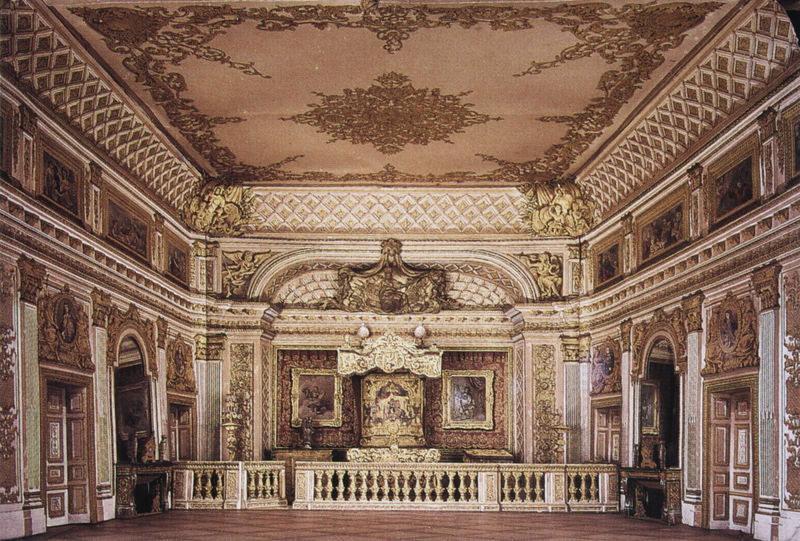
Titel: Die Chambre de Parade in Versailles als Bühnenbild
Künstler: Angelo Il Quaglio
Schlagwörter: gemälde, himmel, weiß, braun, frankreich, marmor, raum, schmuck, schwarz, säule, säulen, tisch, tische, tür, schloss, ornament, wand, architektur, barock, rahmen, bild, innenraum, spiegel, vorhang, boden, gold, interieur, decke, krone, rokoko, rosa, kamin, kannelierung, relief, bilder, bogen, türen, fußboden, parkett, türe, pilaster, saal, französisch, könig, thron, dekor, ornamente, verzierung, bett, schlafzimmer, stuck, geländer, tor, galerie, foto, fotografie, photographie, medaillon, palast, palazzo, balustrade, fliesen, altar, kapitelle, kapitell, photo, gesims, schlafgemach, fresken, baldachin, ballustrade, königin, deckenspiegel, fresko, kassettentür, prunk, verzierungen, absperrung, ludwig, himmelbett, versailles, balluster, alkoven, baluster, medaillons, kassettentüren, prunkvoll, betthimmel, herrenchiemsee, thronsaal, deckenfresko, opulent, schlafraum, schlafsaal, prunkraum, kassettenwand, schranken, gönig, rautenkassetten, isaal, saal#türen, deckde